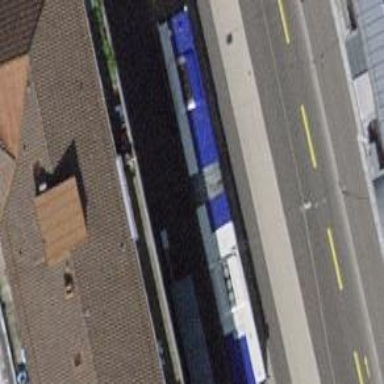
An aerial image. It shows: Trolleybus stop position for public transport.